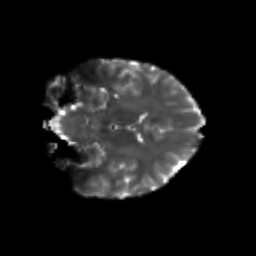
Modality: T2w
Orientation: coronal
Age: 20
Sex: female
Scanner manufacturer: siemens
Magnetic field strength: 3 T
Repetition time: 3.5 s
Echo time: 0.104 s